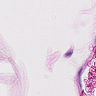
Metastatic tissue present: no